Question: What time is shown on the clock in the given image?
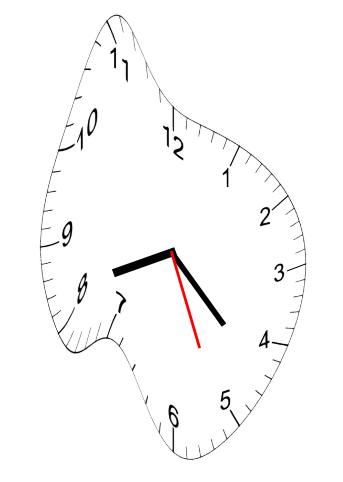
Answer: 08:22:26